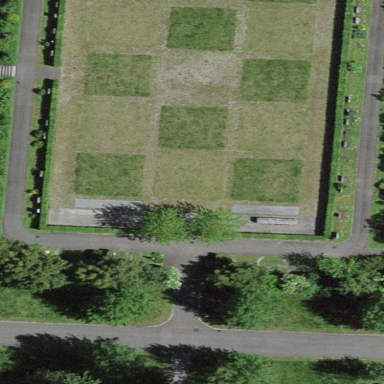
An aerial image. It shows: Graveyard.